Question: I am new to DirectShow. I am writing an application in C# for capturing from Analog capture card.
I have an analog capture card & I want to know how to change Analog Crossbar filter property, from "0: Analog Tuner In" to "1: Video Composite In". Here is my Filter Graph

I can not connect Tuner's "Analog Video pin" to "Video Composite In" of Crossbar filter. I tried running "Route" method of IAMCrossbar filter, which failed. I don't know whether my path is correct. Please guide...
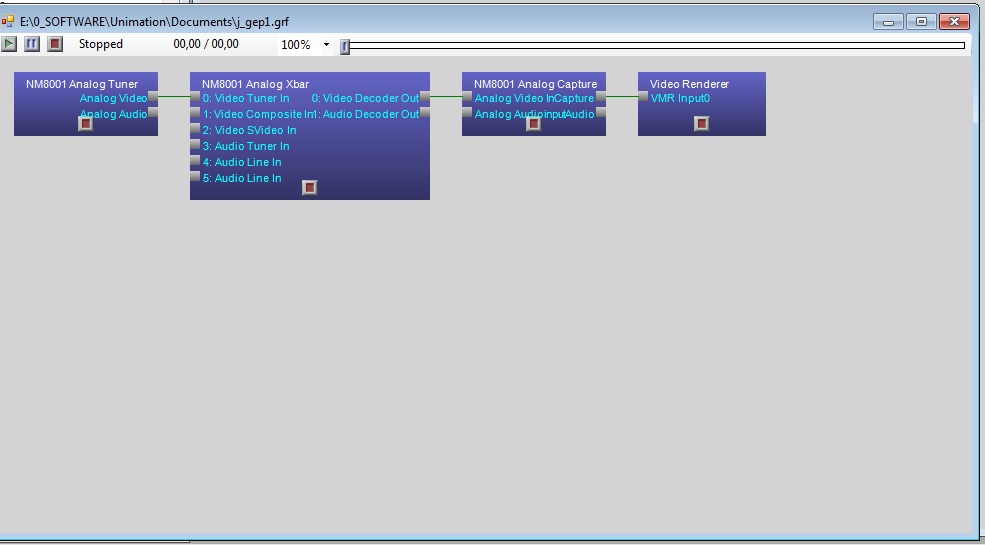
Answer: 'IAMCrossbar::Route' is how you do it. Make sure to read <URL> for details - it is C++ API, however I suppose you are using DirectShow.NET and it has similar methods.
Solution code snippet pulled from comment below:
'''
IAMCrossbar Xbar = (IAMCrossbar)pNM8001AnalogXbar;
//hr = Xbar.CanRoute(1, 0);
hr = Xbar.Route(1, 0);
checkHR(hr, "Some NM8001AnalogXbar Problem"); //CONNECT NM8001 Analog TUNER and NM8001 Analog XBAR
hr = pGraph.ConnectDirect(
GetPin(pNM8001AnalogTuner, "Analog Video"),
GetPin(pNM8001AnalogXbar, "0: Video Tuner In"),
null);
checkHR(hr, "Can't Connect NM8001AnalogTuner and NM8001AnalogXbar");
'''